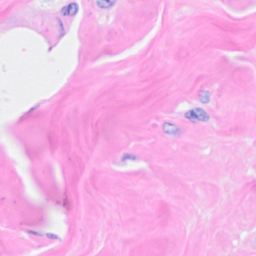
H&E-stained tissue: Breast